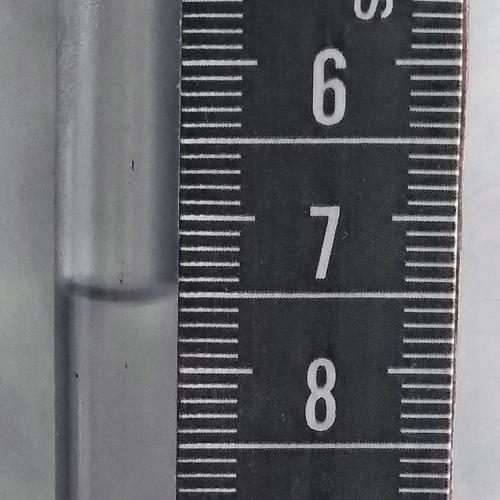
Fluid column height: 7.5 cm